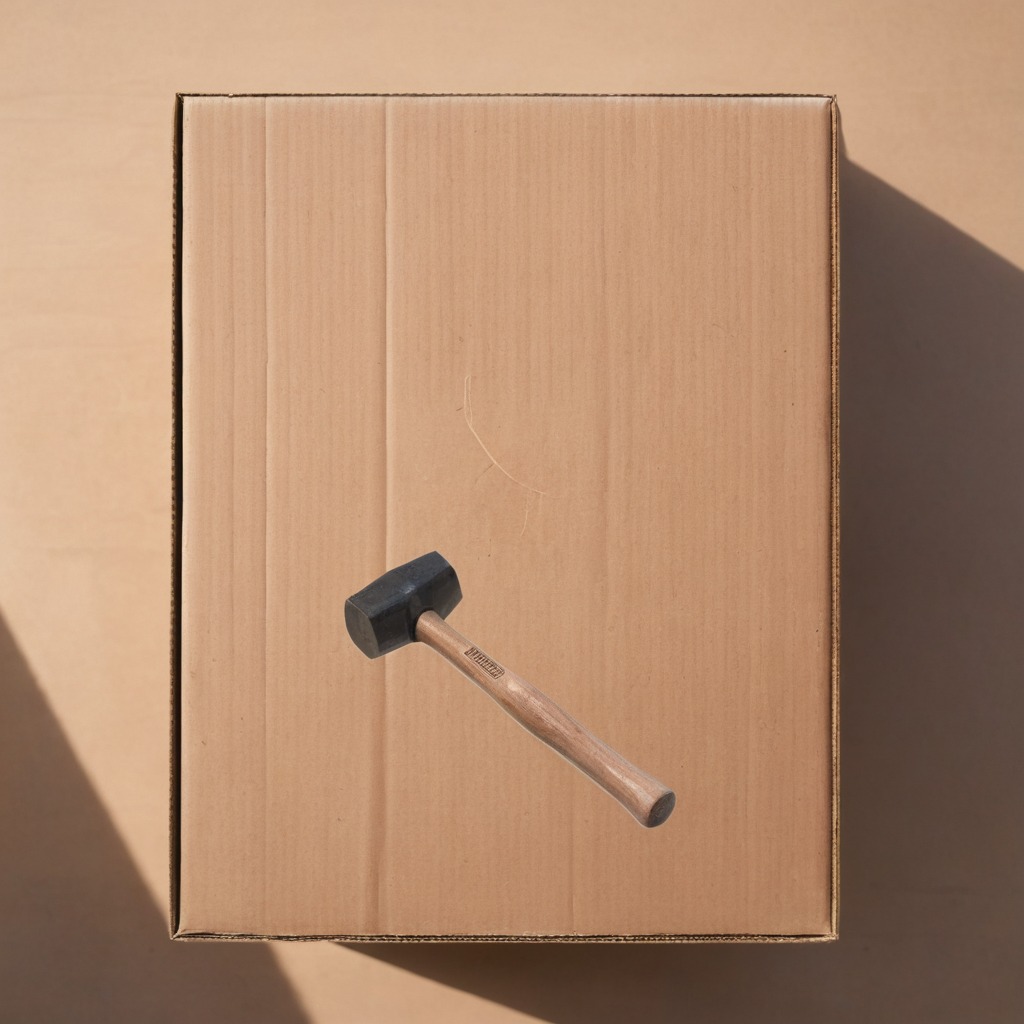
A hammer is lying on the clean dry cardboard box surface in an outdoor workshop during daytime bright natural light soft shadows slightly creased but